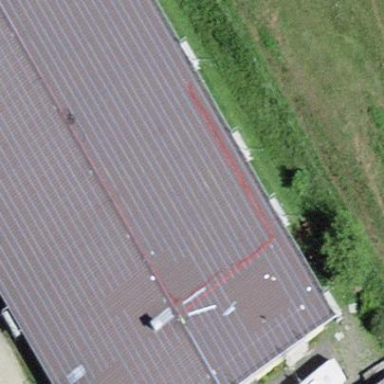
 consisting of solar photovoltaic panels."